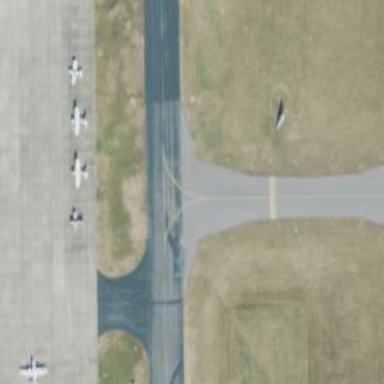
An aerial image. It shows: View of taxiway at the airport.